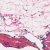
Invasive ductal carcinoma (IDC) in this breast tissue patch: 0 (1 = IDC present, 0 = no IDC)